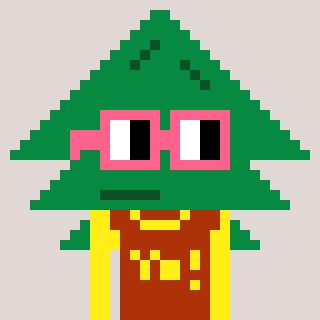
a pixel art character with square pink glasses, a fir-shaped head and a hotbrown-colored body on a warm background